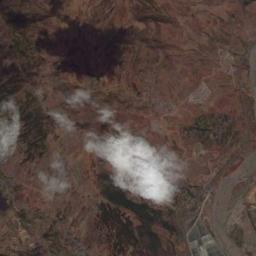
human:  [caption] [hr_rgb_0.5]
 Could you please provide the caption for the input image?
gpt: The white cloud is above bare land .

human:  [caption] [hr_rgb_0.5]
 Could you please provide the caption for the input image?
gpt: A thin cloud of thin clouds floated in the air .

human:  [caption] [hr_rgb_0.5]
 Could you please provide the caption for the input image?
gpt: The cumulus clouds are located above the wasteland and some vegetation are in the wasteland .

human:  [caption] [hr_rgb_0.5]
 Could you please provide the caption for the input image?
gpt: White clouds on brown ground .

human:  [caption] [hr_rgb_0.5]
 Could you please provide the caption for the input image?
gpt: A piece of cloud above a brown land .